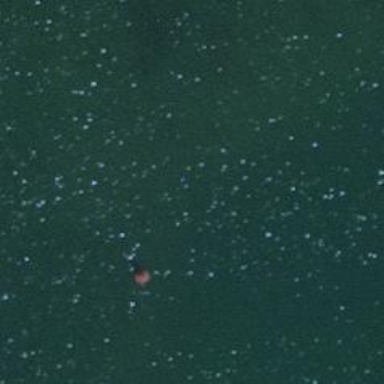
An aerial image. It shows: Man-made buoy.